Question: This is a function on my model:
'''
static function getHashes()
{
return self::select('hash')->get()->toArray();
}
'''
How can I make laravel return one big array instead of an array with sub arrays?
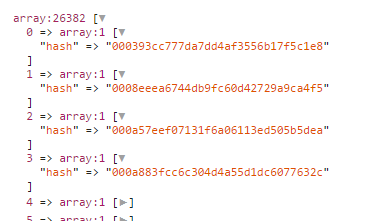
Answer: Your question is pretty vague and usually you should at least post some of your code. However I think I might know what you want and I'm in a good mood so here goes...
If you want an array listing a value of a certain attribute of every model in your you can use 'lists()':
'''
$hashes = $collection->lists('hash');
'''
---
For your function that would be:
'''
static function getHashes()
{
return self::lists('hash');
}
'''